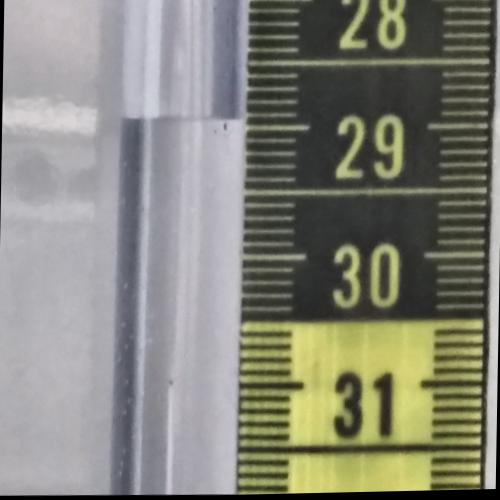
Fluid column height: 29.0 cm